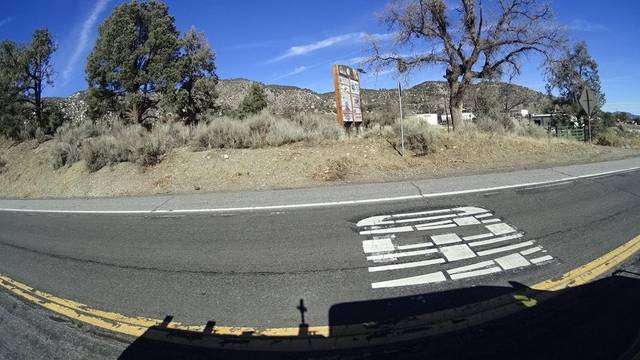
Region: United States
Coordinates: 34.82, -118.943